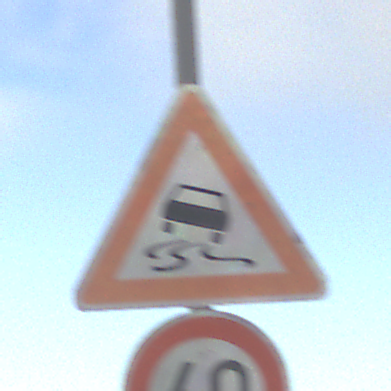
Verkehrszeichen: SchleuderOderRutschgefahr
Zusatzzeichen unten: Geschwindigkeit60
Umgebung: Outdoor, Nature
Tageszeit: SunriseSunset
Wetter: PartlyCloudy
Licht: Natural
Jahreszeit: NotSpecified
Kontrast: HighContrast